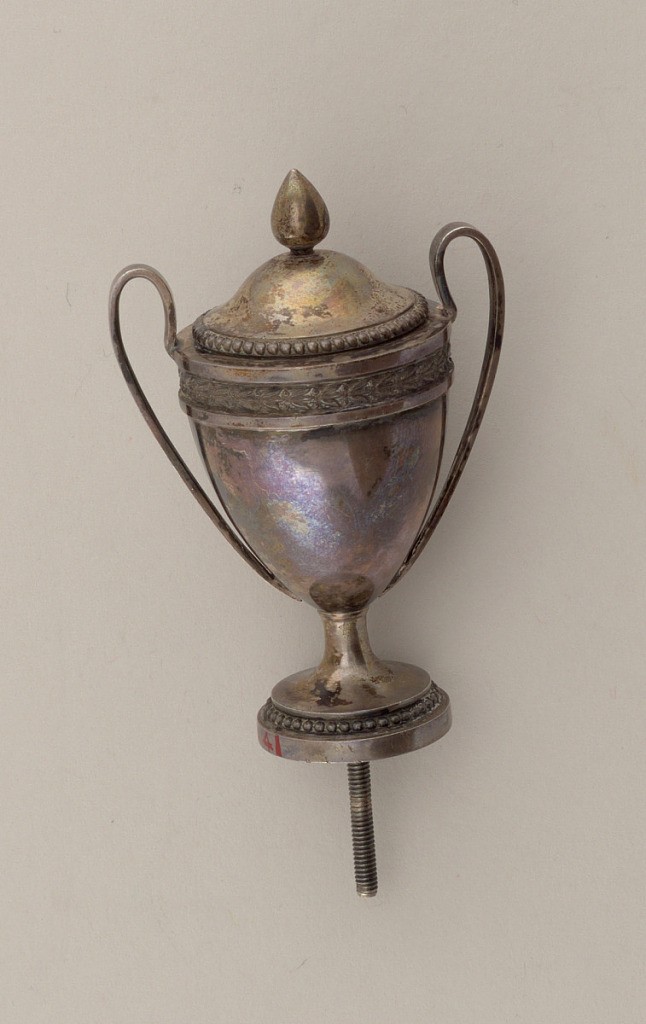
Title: Urn Finial
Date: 1750–1850
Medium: silver plated, metal
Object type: finial
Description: Mount for teapot in the form of a footed neoclassical vase.